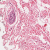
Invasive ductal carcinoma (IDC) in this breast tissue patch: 0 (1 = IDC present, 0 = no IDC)